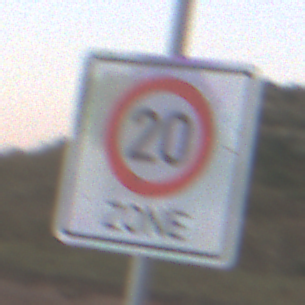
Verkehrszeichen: BeginnZone20
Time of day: SunriseSunset
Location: Outdoor (RoadRail)
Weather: PartlyCloudy
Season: NotSpecified
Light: Natural